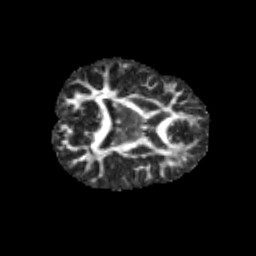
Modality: FA
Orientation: axial
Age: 10
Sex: female
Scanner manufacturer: siemens
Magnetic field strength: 3 T
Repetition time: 3.8 s
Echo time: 0.07 s